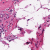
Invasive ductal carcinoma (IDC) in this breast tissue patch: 0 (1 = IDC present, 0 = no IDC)